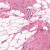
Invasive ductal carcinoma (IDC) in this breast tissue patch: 0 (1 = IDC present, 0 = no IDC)